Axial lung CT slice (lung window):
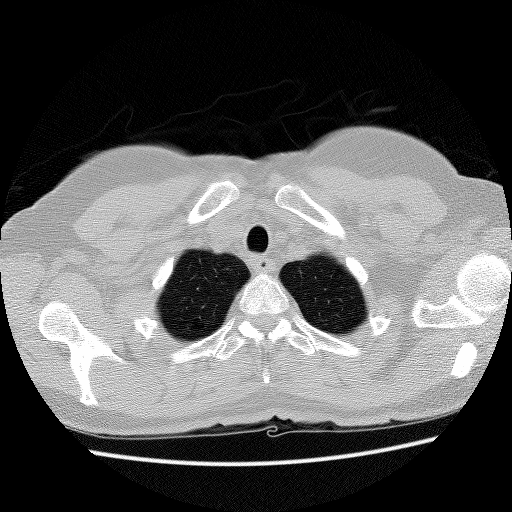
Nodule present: no